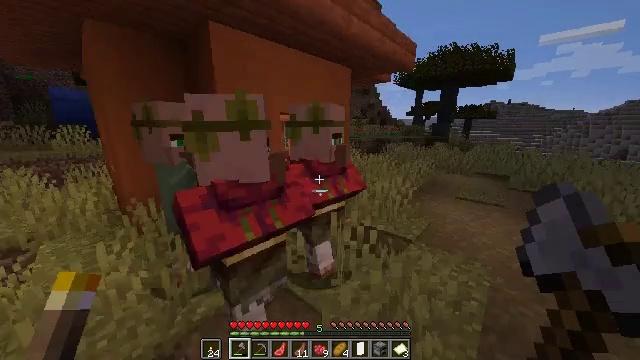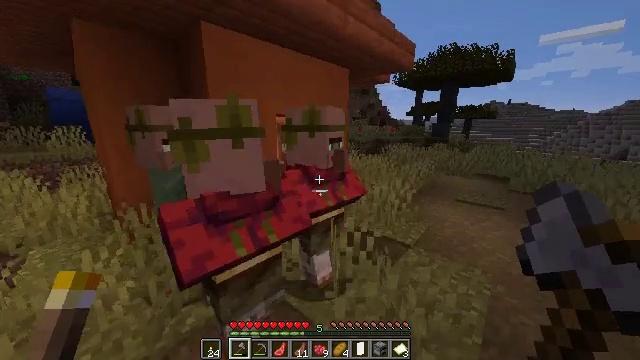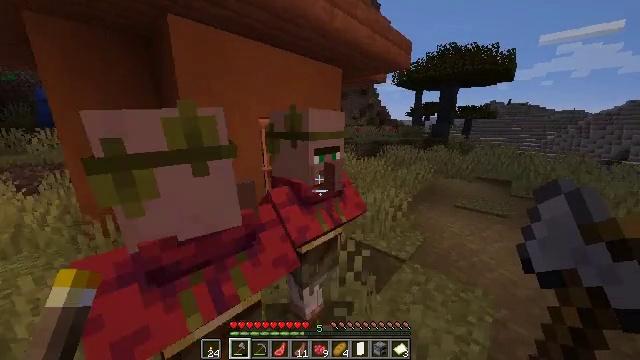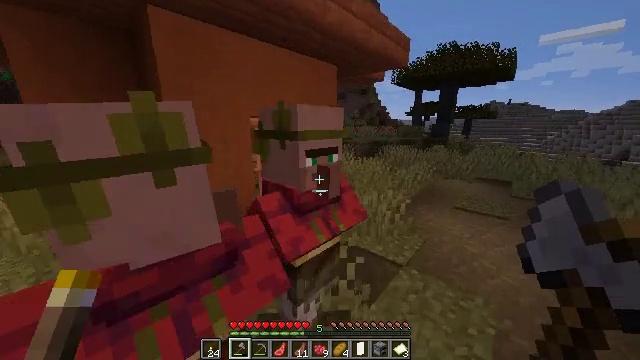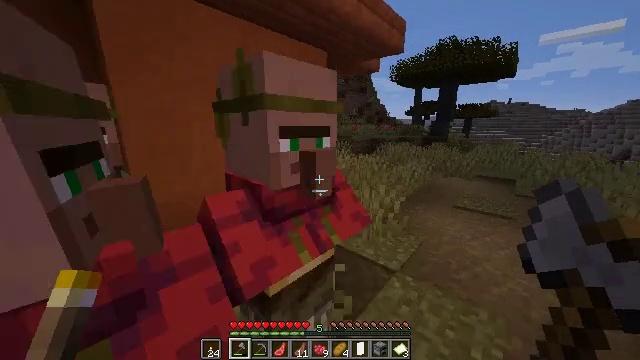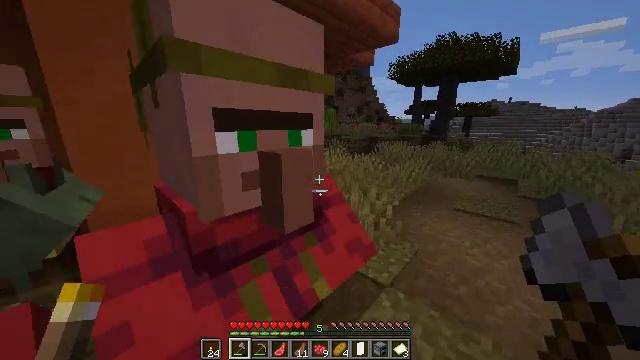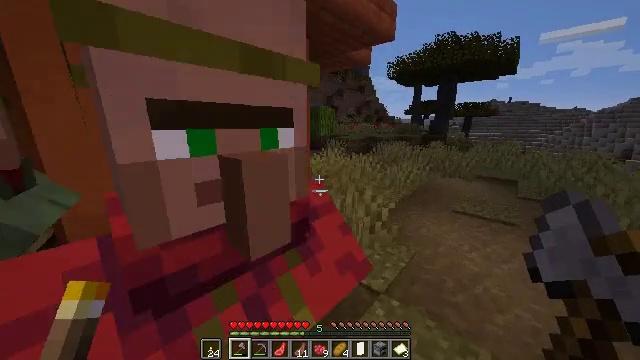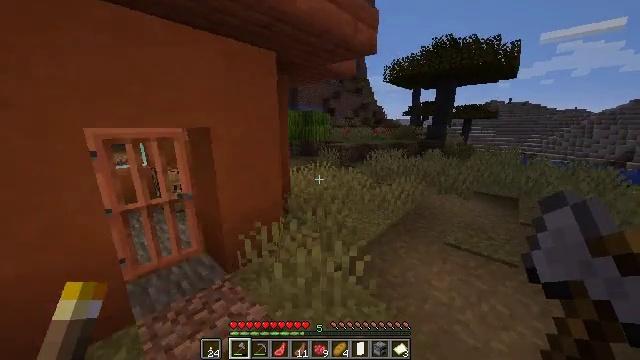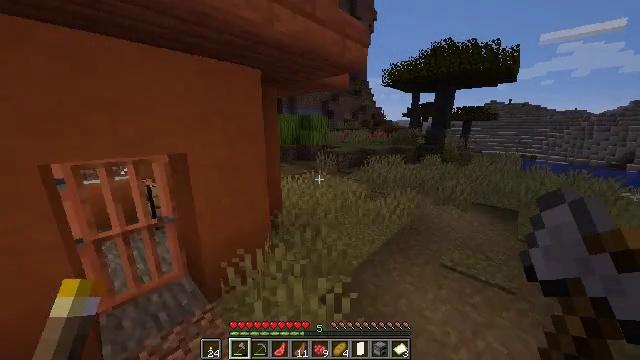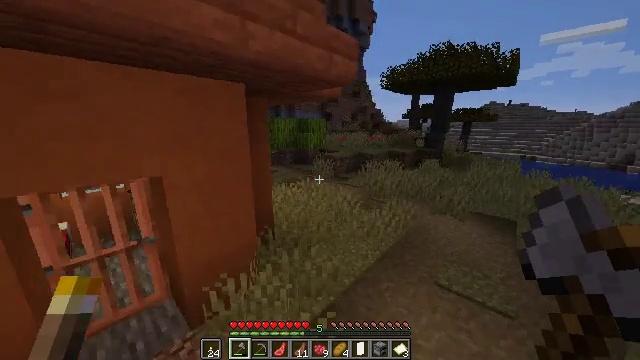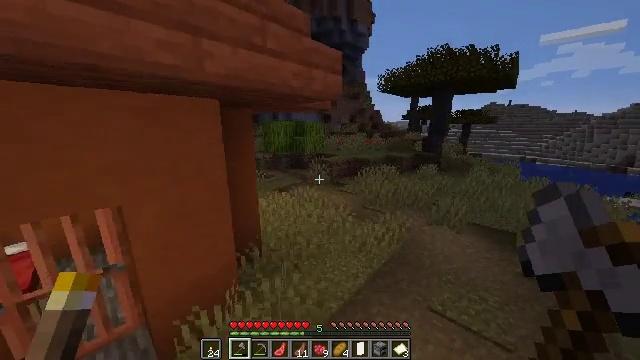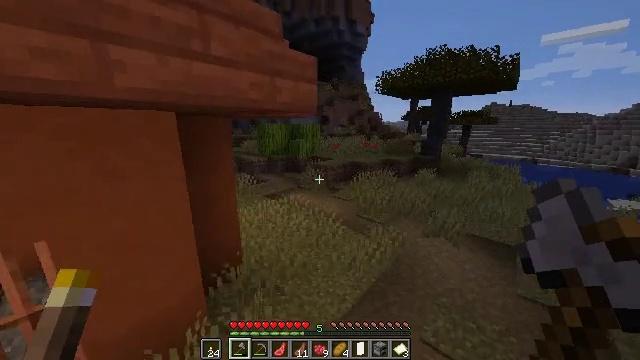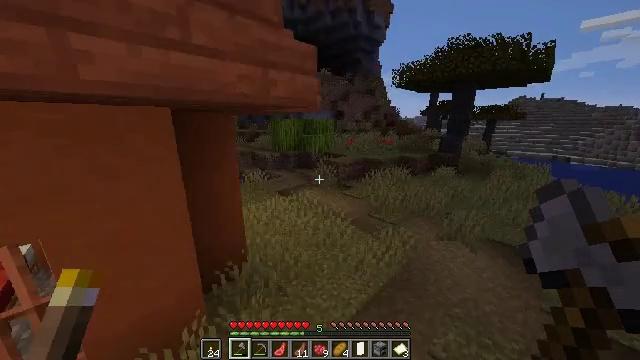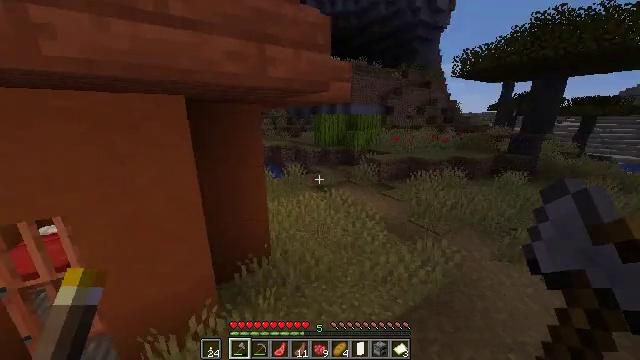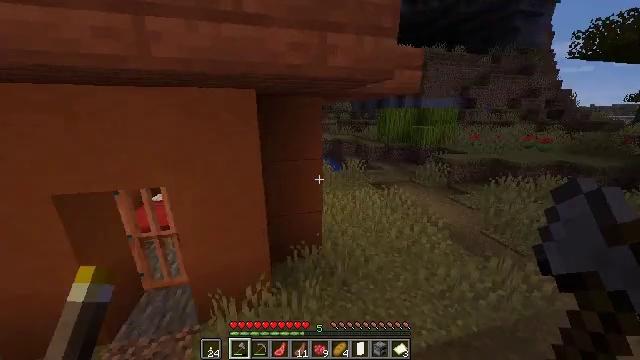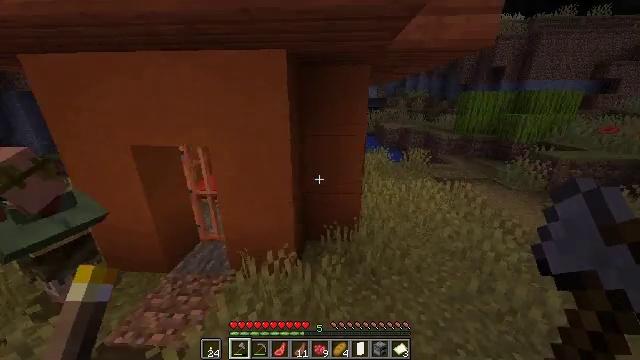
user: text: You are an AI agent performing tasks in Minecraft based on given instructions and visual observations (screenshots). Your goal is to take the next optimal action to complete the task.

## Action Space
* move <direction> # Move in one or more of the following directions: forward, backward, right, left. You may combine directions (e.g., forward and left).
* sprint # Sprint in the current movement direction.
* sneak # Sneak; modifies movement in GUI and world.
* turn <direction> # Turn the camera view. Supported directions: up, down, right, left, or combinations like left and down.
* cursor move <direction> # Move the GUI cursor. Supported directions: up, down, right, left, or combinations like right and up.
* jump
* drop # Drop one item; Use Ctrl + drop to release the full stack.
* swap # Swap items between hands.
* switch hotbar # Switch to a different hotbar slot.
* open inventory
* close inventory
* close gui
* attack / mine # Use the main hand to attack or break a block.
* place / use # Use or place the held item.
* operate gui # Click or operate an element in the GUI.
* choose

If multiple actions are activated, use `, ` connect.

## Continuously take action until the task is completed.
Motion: motion action
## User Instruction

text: Mine the brown wall banner to collect it.
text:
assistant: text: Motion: move forward and move right, jump
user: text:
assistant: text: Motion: move forward and move right, jump
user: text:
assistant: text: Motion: move forward and move right, jump
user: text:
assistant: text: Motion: move forward and move right, jump
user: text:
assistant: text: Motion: move forward and move right, jump
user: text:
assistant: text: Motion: move forward and move right, jump
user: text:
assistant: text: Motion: move forward and move right, jump
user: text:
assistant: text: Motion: move forward and move right, jump
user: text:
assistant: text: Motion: move forward and move right, jump
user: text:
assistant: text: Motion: move forward and move right, jump
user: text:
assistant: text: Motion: move forward and move right, jump
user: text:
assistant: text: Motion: move forward and move right, turn left and down, jump
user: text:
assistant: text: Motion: move forward and move right, turn left, jump
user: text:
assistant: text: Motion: move forward and move right, turn left and down
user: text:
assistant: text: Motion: move forward, turn left and down
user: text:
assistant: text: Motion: move forward, turn left and down
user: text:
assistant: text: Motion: turn left and down
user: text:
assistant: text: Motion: move forward, turn left and up
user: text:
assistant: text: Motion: move forward and move left, turn left and up
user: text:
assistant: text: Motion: move forward and move left, turn left and up
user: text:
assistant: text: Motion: move forward and move left
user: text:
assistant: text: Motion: move forward and move left, turn up
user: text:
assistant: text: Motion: move forward and move left, turn right and up
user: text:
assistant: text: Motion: move forward and move left
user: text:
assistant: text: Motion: move forward and move left, turn right
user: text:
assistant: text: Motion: move forward and move left, turn right
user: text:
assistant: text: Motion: move forward and move left, turn right
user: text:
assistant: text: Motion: move forward and move left, turn right
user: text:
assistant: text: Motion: move forward and move left, turn right
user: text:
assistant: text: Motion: move forward and move left, turn right